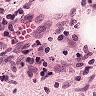
Metastatic tissue present: no